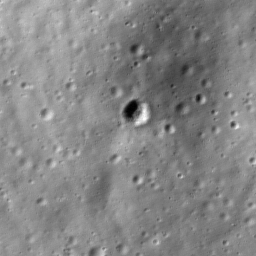
Host type: hard_negative
Lunar coordinates: latitude -48.087, longitude -112.836